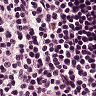
Metastatic tissue present: no